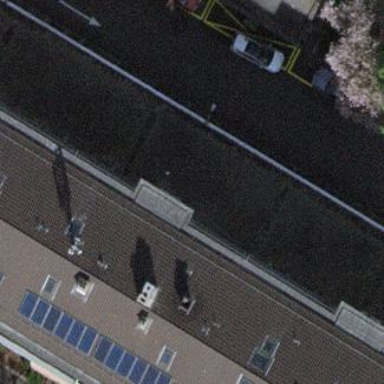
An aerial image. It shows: Group of garages.